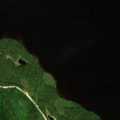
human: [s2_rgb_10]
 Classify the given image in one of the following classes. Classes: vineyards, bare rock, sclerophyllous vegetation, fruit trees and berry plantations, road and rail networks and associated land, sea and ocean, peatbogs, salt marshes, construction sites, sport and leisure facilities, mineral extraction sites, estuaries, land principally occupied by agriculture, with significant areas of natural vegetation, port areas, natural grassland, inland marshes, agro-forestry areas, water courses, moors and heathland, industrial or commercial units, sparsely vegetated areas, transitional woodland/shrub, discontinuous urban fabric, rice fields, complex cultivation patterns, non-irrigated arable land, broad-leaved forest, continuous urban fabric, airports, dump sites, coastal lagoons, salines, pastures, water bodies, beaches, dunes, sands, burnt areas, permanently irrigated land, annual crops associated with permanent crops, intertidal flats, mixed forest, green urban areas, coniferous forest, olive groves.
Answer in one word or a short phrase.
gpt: coniferous forest, water bodies